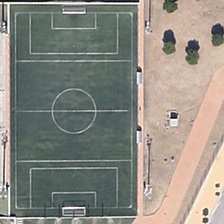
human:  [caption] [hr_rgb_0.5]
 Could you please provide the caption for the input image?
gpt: a football field is near several green trees .

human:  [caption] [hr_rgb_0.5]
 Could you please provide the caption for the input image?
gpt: a football field is near several green trees .

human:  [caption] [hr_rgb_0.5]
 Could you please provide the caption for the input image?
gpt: a football field is near several green trees .

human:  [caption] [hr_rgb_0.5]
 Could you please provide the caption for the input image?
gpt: a football field is near several green trees .

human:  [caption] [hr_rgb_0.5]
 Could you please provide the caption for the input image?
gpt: a football field is near several green trees .